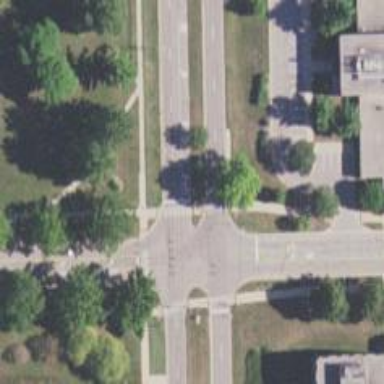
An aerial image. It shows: Marked crossing on the road.